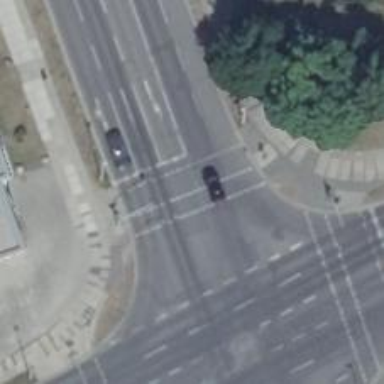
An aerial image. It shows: Asphalt footway with marked crossing.